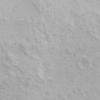
Label: not_dusty